Question: I am using an 'AutoCompleteEditText' and I want to make it appearance as
But I don't know how it will be.
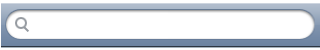
Answer: The general way to do this is by using 9-patch more info here <URL>. But in this case you can use simpler solution.
in your main layout
'''
<RelativeLayout android:layout_width="fill_parent"
android:id="@+id/searchfieldlayout" android:layout_height="46dp"
android:background="#0000ff">
<RelativeLayout android:layout_width="fill_parent"
android:layout_height="32dp" android:layout_centerInParent="true"
android:layout_marginLeft="7dp" android:layout_marginRight="7dp"
android:background="@drawable/search_gradient">
<ImageView android:layout_width="wrap_content"
android:layout_height="wrap_content" android:id="@+id/search_icon"
android:layout_alignParentLeft="true" android:layout_centerVertical="true"
android:layout_marginLeft="10dp" android:background="@drawable/search_icon">
</ImageView>
<EditText android:layout_width="fill_parent" android:id="@+id/searchfield"
android:paddingTop="5dp" android:textSize="13dp" android:textColor="#ffffffff"
android:selectAllOnFocus="true" android:paddingRight="10dp"
android:paddingBottom="5dp" android:paddingLeft="10dp"
android:layout_height="fill_parent" android:layout_toRightOf="@+id/search_icon"
android:background="@drawable/transparent_background"
android:layout_marginLeft="7dp" android:inputType="text" android:imeOptions="actionGo">
</EditText>
</RelativeLayout>
</RelativeLayout>
'''
search_gradien.xml
'''
<?xml version="1.0" encoding="utf-8"?>
<shape xmlns:android="http://schemas.android.com/apk/res/android"
android:shape="rectangle">
<gradient android:startColor="#2b0139" android:endColor="#3e1550" android:angle="270" />
<corners android:radius="6dp" />
</shape>
'''
transparent_background.xml
'''
<?xml version="1.0" encoding="utf-8"?>
<shape xmlns:android="http://schemas.android.com/apk/res/android"
android:shape="rectangle">
<gradient android:startColor="#<PHONE>" android:endColor="#<PHONE>"
android:angle="270" />
</shape>
'''
fix your colors or dimensions if needed.